Aerial crown-view tile of a tropical tree (Barro Colorado Island, Panama), acquired 20250512:
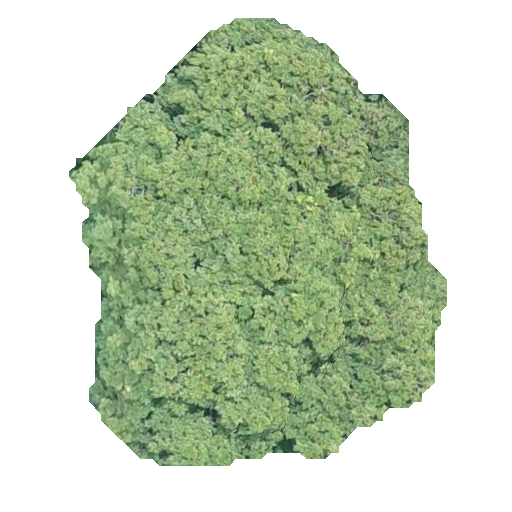
Species: Simarouba amara
GBIF accepted scientific name: Simarouba amara
Crown area: 182.533 m²